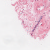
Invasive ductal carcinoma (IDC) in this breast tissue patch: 0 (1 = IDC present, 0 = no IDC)